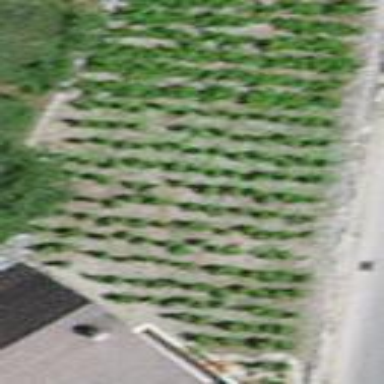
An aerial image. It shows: Vineyard with grape crops.